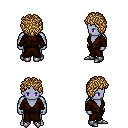
a pixel art fantasy rpg character, male body template, dark elf, purple skin, brown robe, gold greaves, blonde curly afro hairstyle, metal boots, four views (front, back, left, right), 2x2 character sprite sheet, small pixel art, hard edges, no anti-aliasing